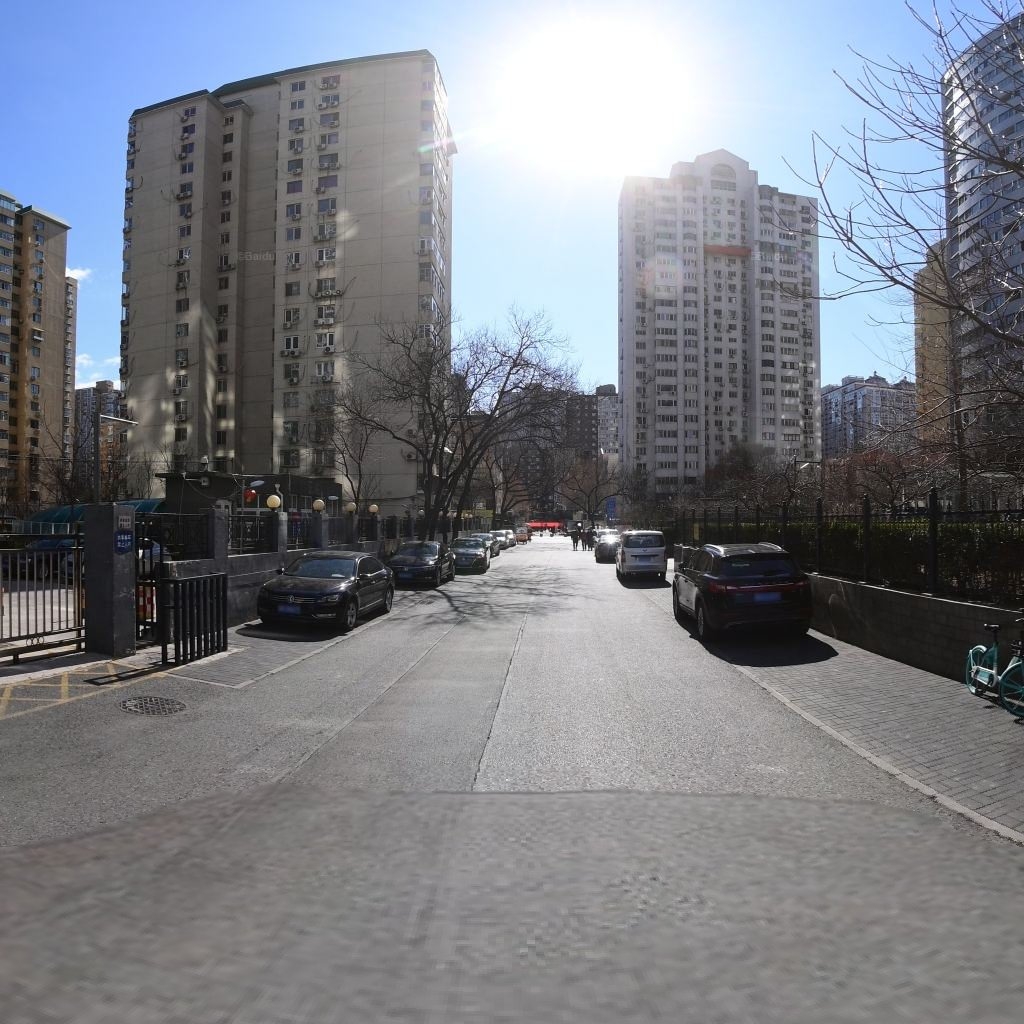
Region: Xicheng
Road damage annotations: longitudinal crack, manhole cover, longitudinal crack